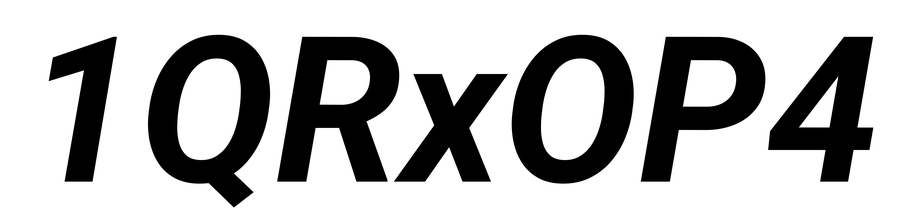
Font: Roboto-Italic_Bold_Italic